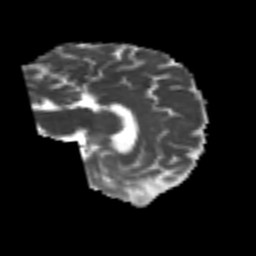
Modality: MD
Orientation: sagittal
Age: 63
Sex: female
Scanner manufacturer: siemens
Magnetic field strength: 3 T
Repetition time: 4.987 s
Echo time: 0.0792 s